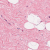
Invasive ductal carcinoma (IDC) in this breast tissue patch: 0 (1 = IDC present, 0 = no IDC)